Question: Hi In My application I am designing one application with 8 icons if i give the name for each textview's my layout got changes I want all the vertical and horizontal layout must be same with good looking mode.left side imagebutton's and textview's i want to give space like right side view.
Can any one please help me
'''
<LinearLayout xmlns:android="http://schemas.android.com/apk/res/android"
android:layout_width="fill_parent"
android:layout_height="fill_parent"
android:orientation="vertical" >
<LinearLayout
android:layout_width="match_parent"
android:layout_height="wrap_content"
android:orientation="horizontal"
android:weightSum="2.0">
<LinearLayout
android:layout_width="wrap_content"
android:layout_height="wrap_content"
android:layout_weight="1.0"
android:orientation="vertical" >
<ImageButton
android:id="@+id/imageButton1"
android:layout_width="wrap_content"
android:layout_height="wrap_content"
android:src="@drawable/student" />
<TextView
android:id="@+id/textView1"
android:layout_width="wrap_content"
android:layout_height="wrap_content"
android:text="AboutUs" />
</LinearLayout>
<LinearLayout
android:layout_width="wrap_content"
android:layout_height="wrap_content"
android:orientation="vertical"
android:layout_weight="1.0">
<ImageButton
android:id="@+id/imageButton2"
android:layout_width="wrap_content"
android:layout_height="wrap_content"
android:src="@drawable/student" />
<TextView
android:id="@+id/textView2"
android:layout_width="wrap_content"
android:layout_height="wrap_content"
android:text="Play Group" />
</LinearLayout>
</LinearLayout>
<LinearLayout
android:layout_width="match_parent"
android:layout_height="wrap_content"
android:orientation="horizontal"
android:weightSum="2.0"
>
<LinearLayout
android:layout_width="wrap_content"
android:layout_height="wrap_content"
android:orientation="vertical"
android:layout_weight="1.0">
<ImageButton
android:id="@+id/imageButton3"
android:layout_width="wrap_content"
android:layout_height="wrap_content"
android:src="@drawable/student" />
<TextView
android:id="@+id/textView3"
android:layout_width="wrap_content"
android:layout_height="wrap_content"
android:text="Facilites" />
</LinearLayout>
<LinearLayout
android:layout_width="wrap_content"
android:layout_height="wrap_content"
android:orientation="vertical"
android:layout_weight="1.0" >
<ImageButton
android:id="@+id/imageButton4"
android:layout_width="wrap_content"
android:layout_height="wrap_content"
android:src="@drawable/student" />
<TextView
android:id="@+id/textView4"
android:layout_width="wrap_content"
android:layout_height="wrap_content"
android:text="Tour Our School" />
</LinearLayout>
</LinearLayout>
<LinearLayout
android:layout_width="match_parent"
android:layout_height="wrap_content"
android:orientation="horizontal"
android:weightSum="2.0"
>
<LinearLayout
android:layout_width="wrap_content"
android:layout_height="wrap_content"
android:orientation="vertical"
android:layout_weight="1.0">
<ImageButton
android:id="@+id/imageButton5"
android:layout_width="wrap_content"
android:layout_height="wrap_content"
android:src="@drawable/student" />
<TextView
android:id="@+id/textView5"
android:layout_width="wrap_content"
android:layout_height="wrap_content"
android:text="Carrers" />
</LinearLayout>
<LinearLayout
android:layout_width="wrap_content"
android:layout_height="wrap_content"
android:orientation="vertical"
android:layout_weight="1.0">
<ImageButton
android:id="@+id/imageButton6"
android:layout_width="wrap_content"
android:layout_height="wrap_content"
android:src="@drawable/student" />
<TextView
android:id="@+id/textView6"
android:layout_width="wrap_content"
android:layout_height="wrap_content"
android:text="Admission Enquiry" />
</LinearLayout>
</LinearLayout>
<LinearLayout
android:layout_width="match_parent"
android:layout_height="wrap_content"
android:orientation="horizontal"
android:weightSum="2.0"
>
<LinearLayout
android:layout_width="wrap_content"
android:layout_height="wrap_content"
android:orientation="vertical"
android:layout_weight="1.0">
<ImageButton
android:id="@+id/imageButton7"
android:layout_width="wrap_content"
android:layout_height="wrap_content"
android:src="@drawable/student" />
<TextView
android:id="@+id/textView7"
android:layout_width="wrap_content"
android:layout_height="wrap_content"
android:text="Parents Resoures" />
</LinearLayout>
<LinearLayout
android:layout_width="wrap_content"
android:layout_height="wrap_content"
android:orientation="vertical"
android:layout_weight="1.0">
<ImageButton
android:id="@+id/imageButton8"
android:layout_width="wrap_content"
android:layout_height="wrap_content"
android:src="@drawable/student" />
<TextView
android:id="@+id/textView8"
android:layout_width="wrap_content"
android:layout_height="wrap_content"
android:text="ContactUs" />
</LinearLayout>
</LinearLayout>
</LinearLayout>
'''
PREVIEW:

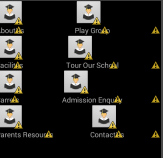
Answer: Add 'android:gravity="center"' in all Sub 'LinearLayout' like:
I have edited whole layout...
'''
<LinearLayout xmlns:android="http://schemas.android.com/apk/res/android"
android:layout_width="fill_parent"
android:layout_height="fill_parent"
android:orientation="vertical" >
<LinearLayout
android:layout_width="match_parent"
android:layout_height="wrap_content"
android:baselineAligned="false"
android:orientation="horizontal"
android:weightSum="2.0" >
<LinearLayout
android:layout_width="0dp"
android:layout_height="wrap_content"
android:layout_weight="1.0"
android:gravity="center"
android:orientation="vertical" >
<ImageButton
android:id="@+id/imageButton1"
android:layout_width="wrap_content"
android:layout_height="wrap_content"
android:src="@drawable/student" />
<TextView
android:id="@+id/textView1"
android:layout_width="wrap_content"
android:layout_height="wrap_content"
android:text="AboutUs" />
</LinearLayout>
<LinearLayout
android:layout_width="0dp"
android:layout_height="wrap_content"
android:layout_weight="1.0"
android:gravity="center"
android:orientation="vertical" >
<ImageButton
android:id="@+id/imageButton2"
android:layout_width="wrap_content"
android:layout_height="wrap_content"
android:src="@drawable/student" />
<TextView
android:id="@+id/textView2"
android:layout_width="wrap_content"
android:layout_height="wrap_content"
android:text="Play Group" />
</LinearLayout>
</LinearLayout>
<LinearLayout
android:layout_width="match_parent"
android:layout_height="wrap_content"
android:baselineAligned="false"
android:orientation="horizontal"
android:weightSum="2.0" >
<LinearLayout
android:layout_width="0dp"
android:layout_height="wrap_content"
android:layout_weight="1.0"
android:gravity="center"
android:orientation="vertical" >
<ImageButton
android:id="@+id/imageButton3"
android:layout_width="wrap_content"
android:layout_height="wrap_content"
android:src="@drawable/student" />
<TextView
android:id="@+id/textView3"
android:layout_width="wrap_content"
android:layout_height="wrap_content"
android:text="Facilites" />
</LinearLayout>
<LinearLayout
android:layout_width="0dp"
android:layout_height="wrap_content"
android:layout_weight="1.0"
android:gravity="center"
android:orientation="vertical" >
<ImageButton
android:id="@+id/imageButton4"
android:layout_width="wrap_content"
android:layout_height="wrap_content"
android:src="@drawable/student" />
<TextView
android:id="@+id/textView4"
android:layout_width="wrap_content"
android:layout_height="wrap_content"
android:text="Tour Our School" />
</LinearLayout>
</LinearLayout>
<LinearLayout
android:layout_width="match_parent"
android:layout_height="wrap_content"
android:baselineAligned="false"
android:orientation="horizontal"
android:weightSum="2.0" >
<LinearLayout
android:layout_width="0dp"
android:layout_height="wrap_content"
android:layout_weight="1.0"
android:gravity="center"
android:orientation="vertical" >
<ImageButton
android:id="@+id/imageButton5"
android:layout_width="wrap_content"
android:layout_height="wrap_content"
android:src="@drawable/student" />
<TextView
android:id="@+id/textView5"
android:layout_width="wrap_content"
android:layout_height="wrap_content"
android:text="Carrers" />
</LinearLayout>
<LinearLayout
android:layout_width="0dp"
android:layout_height="wrap_content"
android:layout_weight="1.0"
android:gravity="center"
android:orientation="vertical" >
<ImageButton
android:id="@+id/imageButton6"
android:layout_width="wrap_content"
android:layout_height="wrap_content"
android:src="@drawable/student" />
<TextView
android:id="@+id/textView6"
android:layout_width="wrap_content"
android:layout_height="wrap_content"
android:text="Admission Enquiry" />
</LinearLayout>
</LinearLayout>
<LinearLayout
android:layout_width="match_parent"
android:layout_height="wrap_content"
android:baselineAligned="false"
android:orientation="horizontal"
android:weightSum="2.0" >
<LinearLayout
android:layout_width="0dp"
android:layout_height="wrap_content"
android:layout_weight="1.0"
android:gravity="center"
android:orientation="vertical" >
<ImageButton
android:id="@+id/imageButton7"
android:layout_width="wrap_content"
android:layout_height="wrap_content"
android:src="@drawable/student" />
<TextView
android:id="@+id/textView7"
android:layout_width="wrap_content"
android:layout_height="wrap_content"
android:text="Parents Resoures" />
</LinearLayout>
<LinearLayout
android:layout_width="0dp"
android:layout_height="wrap_content"
android:layout_weight="1.0"
android:gravity="center"
android:orientation="vertical" >
<ImageButton
android:id="@+id/imageButton8"
android:layout_width="wrap_content"
android:layout_height="wrap_content"
android:src="@drawable/student" />
<TextView
android:id="@+id/textView8"
android:layout_width="wrap_content"
android:layout_height="wrap_content"
android:text="ContactUs" />
</LinearLayout>
</LinearLayout>
</LinearLayout>
'''
> Note: You have to do that if you have to give 'layout_weight'
parameter in 'LinearLayout' then give also 'layout_width="0dp"'
Thanks